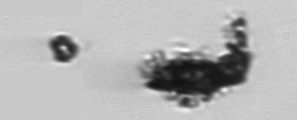
Label: Thalassiosira_TAG_external_detritus